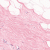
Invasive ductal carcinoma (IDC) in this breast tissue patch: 0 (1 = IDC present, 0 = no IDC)